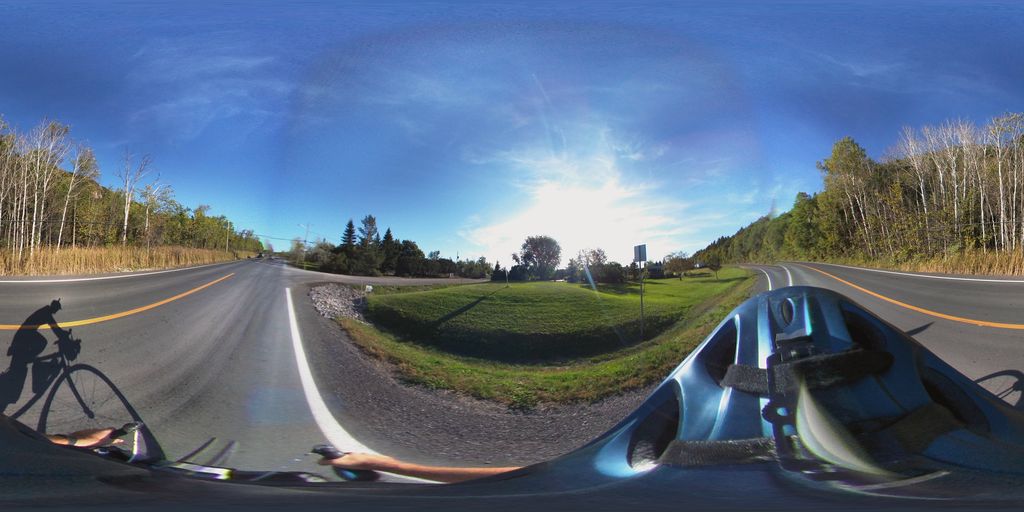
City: ottawa-gatineau